Field crop: maize
Growth stage: 2
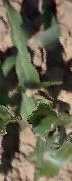
Species: maize